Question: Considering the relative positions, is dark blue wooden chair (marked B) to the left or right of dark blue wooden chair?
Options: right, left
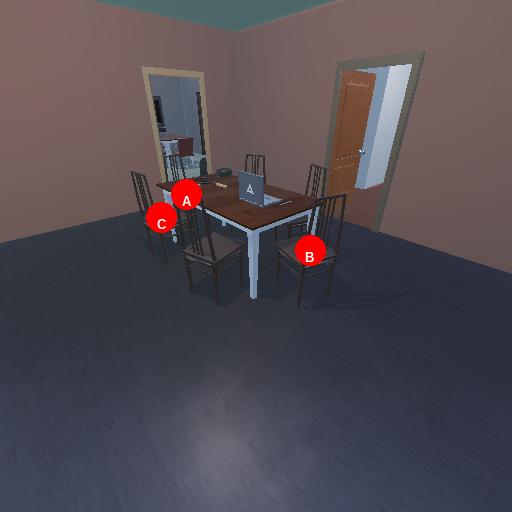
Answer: right